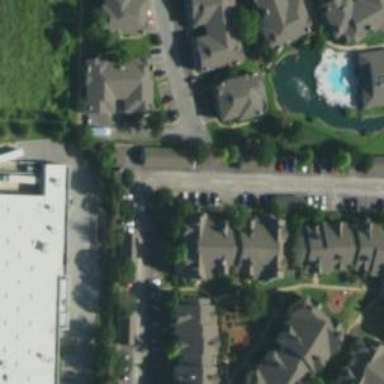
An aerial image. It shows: Living street.